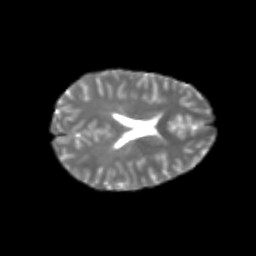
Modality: T2w
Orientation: axial
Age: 20
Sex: female
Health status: healthy
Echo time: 0.074 s